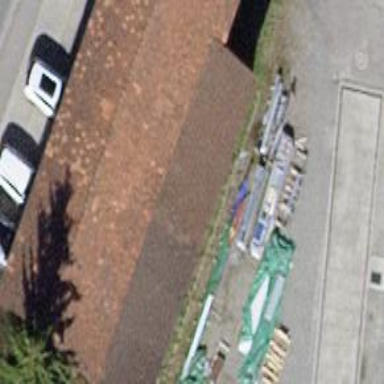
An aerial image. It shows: Gabled roofed house.